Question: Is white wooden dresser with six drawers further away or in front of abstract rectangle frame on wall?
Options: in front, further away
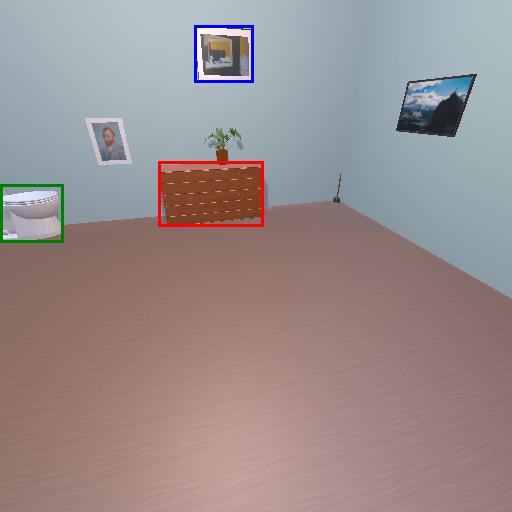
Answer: in front